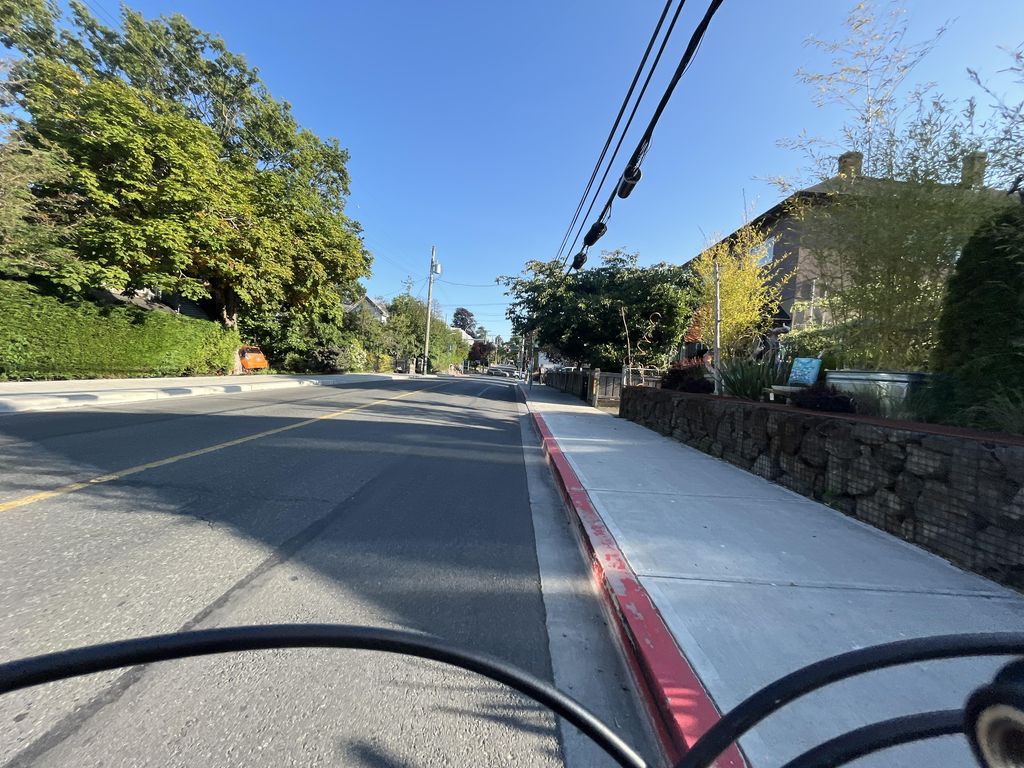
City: victoria